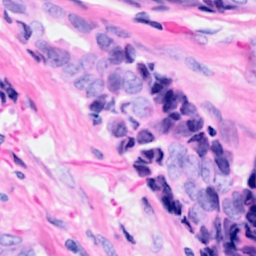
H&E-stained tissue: Breast